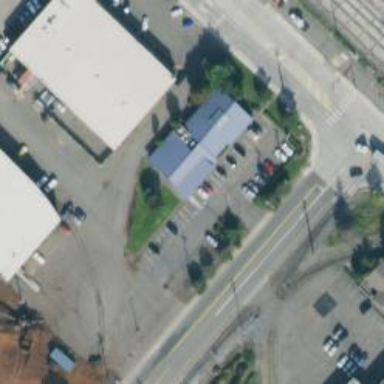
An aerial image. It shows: Commercial building with trade shop.